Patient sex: F
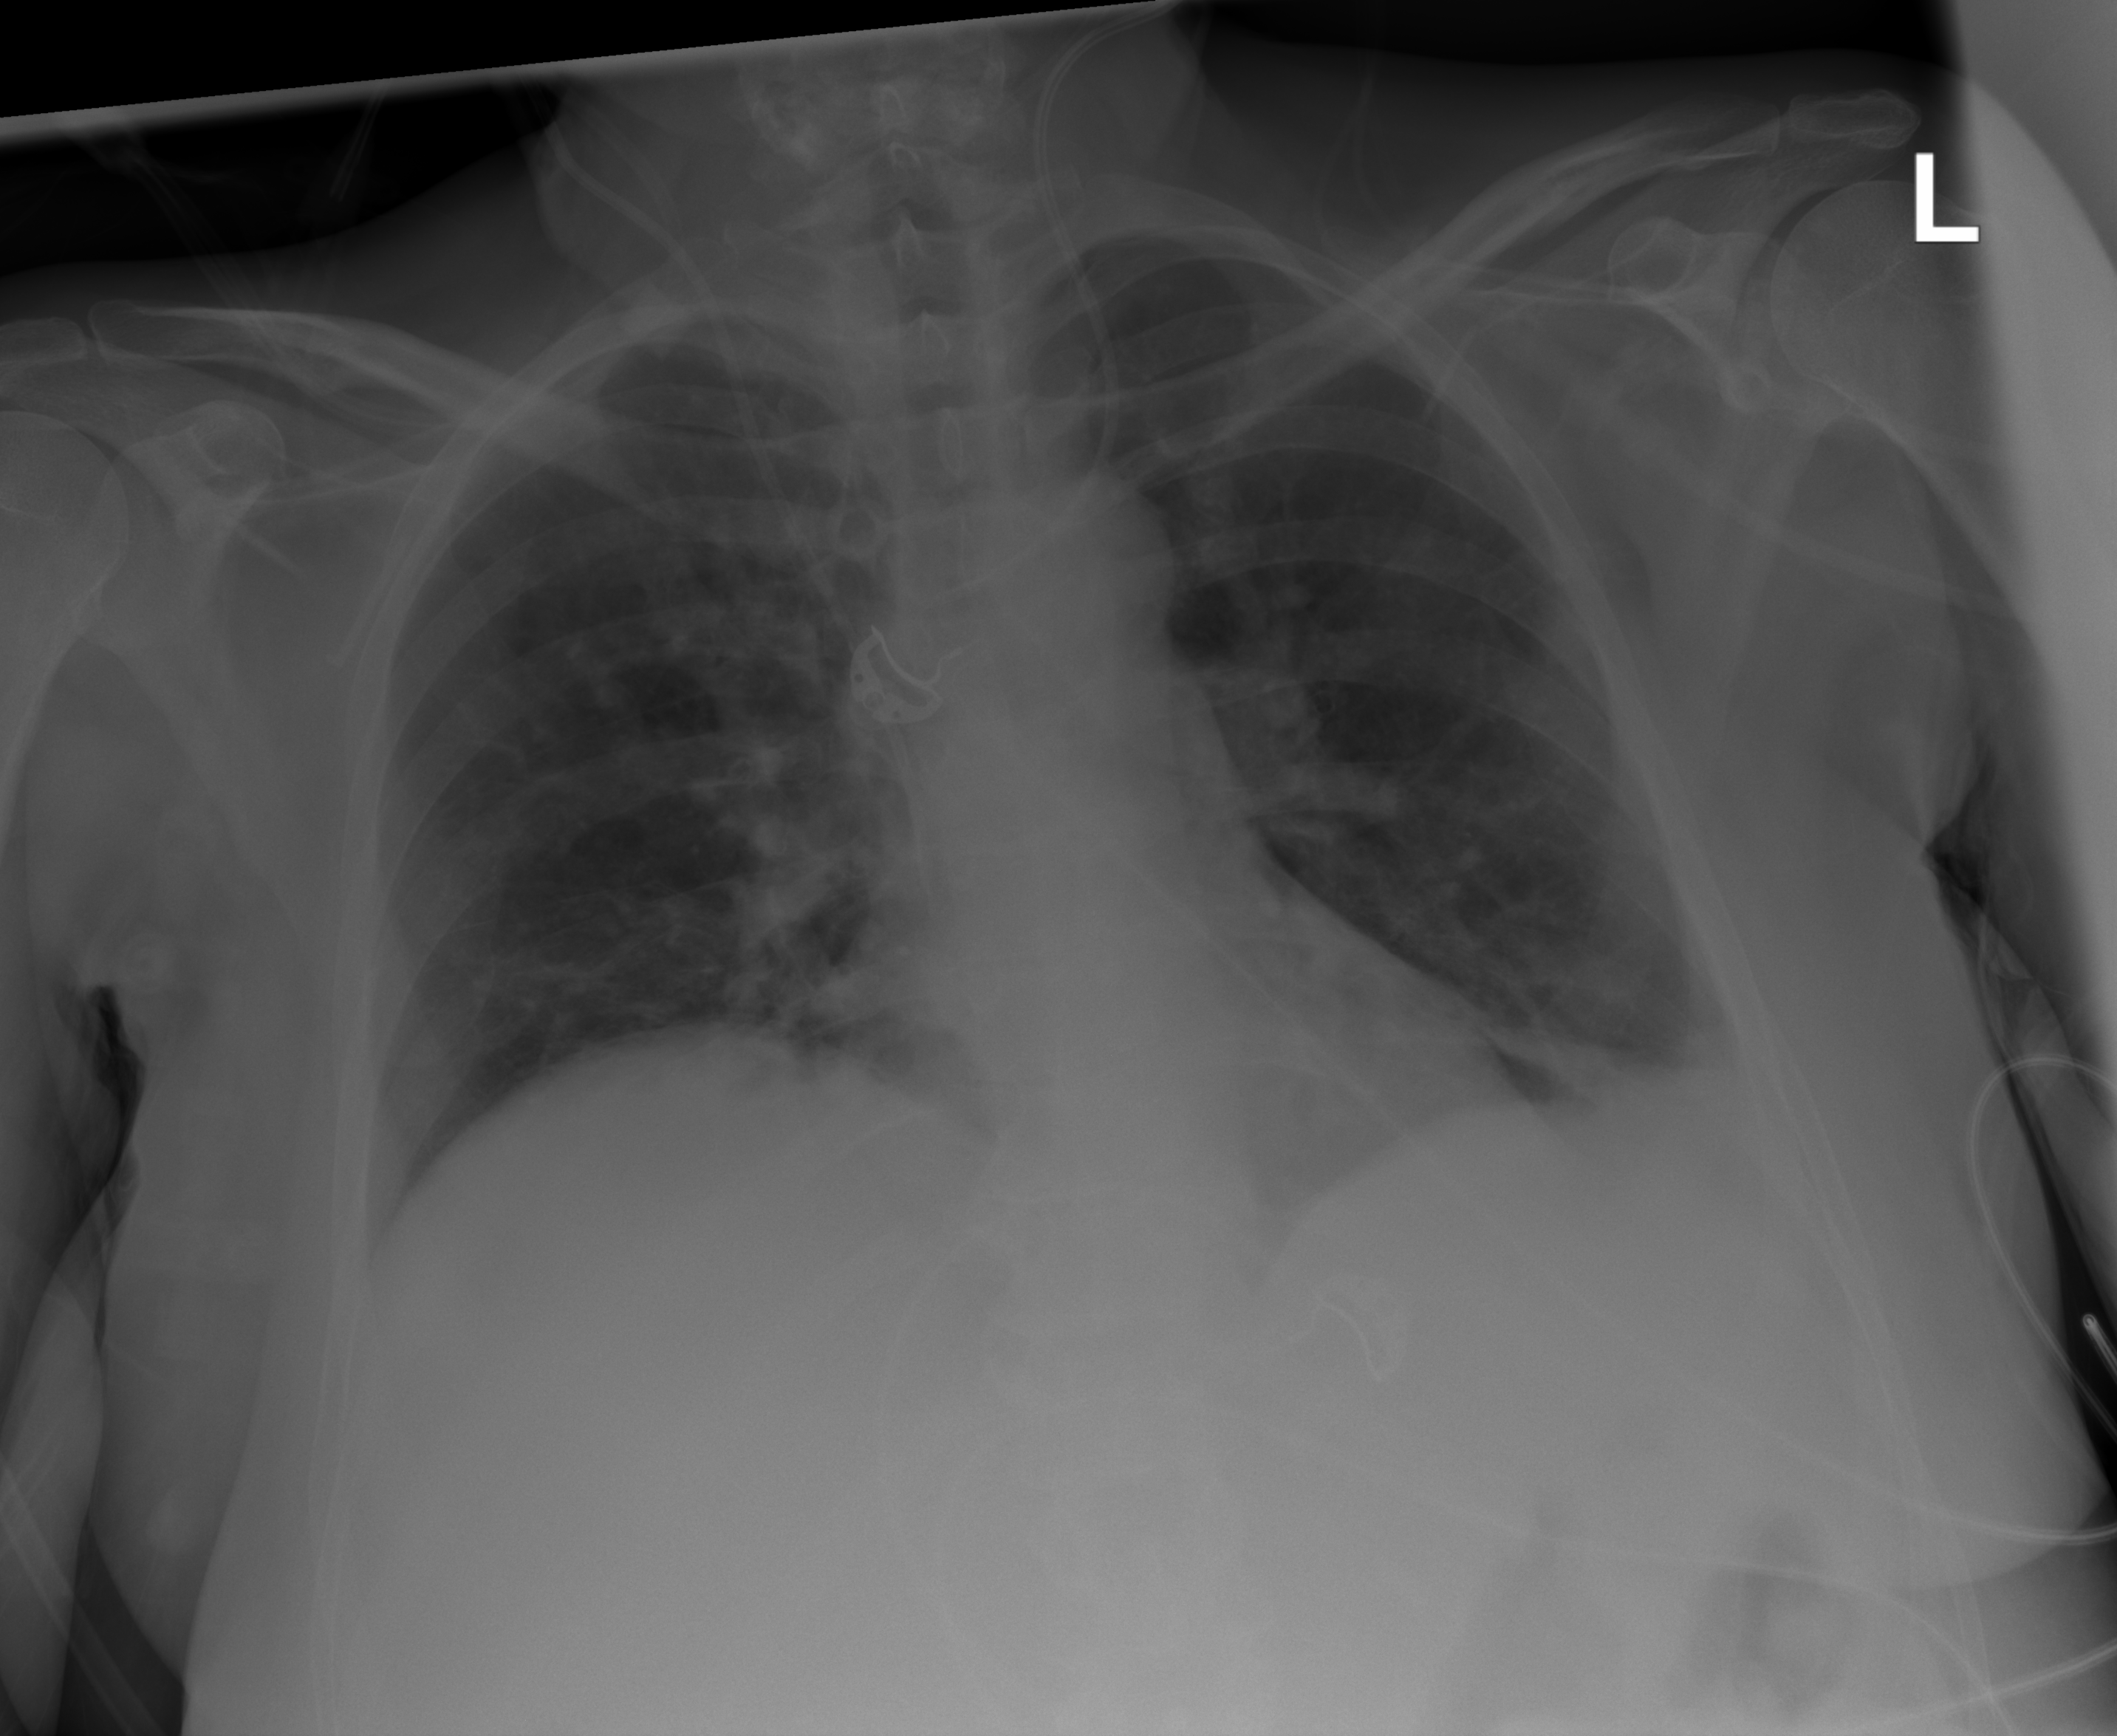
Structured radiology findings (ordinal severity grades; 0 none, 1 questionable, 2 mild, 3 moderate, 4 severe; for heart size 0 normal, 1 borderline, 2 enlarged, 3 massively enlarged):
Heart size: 0
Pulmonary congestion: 0
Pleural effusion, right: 0
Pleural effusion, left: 0
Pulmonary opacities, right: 0
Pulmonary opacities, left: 0
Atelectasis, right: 0
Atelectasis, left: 2